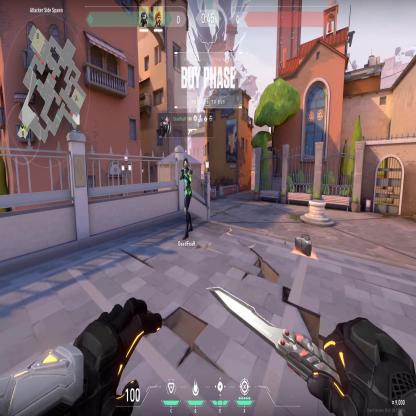
Label: dropped spike ; teammate